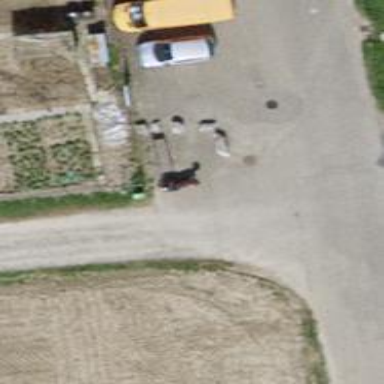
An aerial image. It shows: Brown bench.